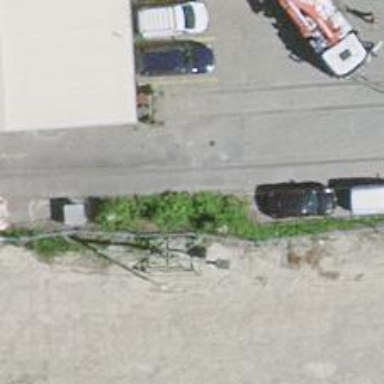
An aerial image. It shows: Rail spur service.